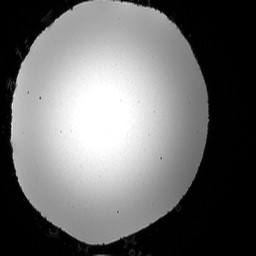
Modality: T1w
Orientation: axial
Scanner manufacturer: siemens
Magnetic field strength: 3 T
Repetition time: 2.53 s
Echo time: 0.00169 s